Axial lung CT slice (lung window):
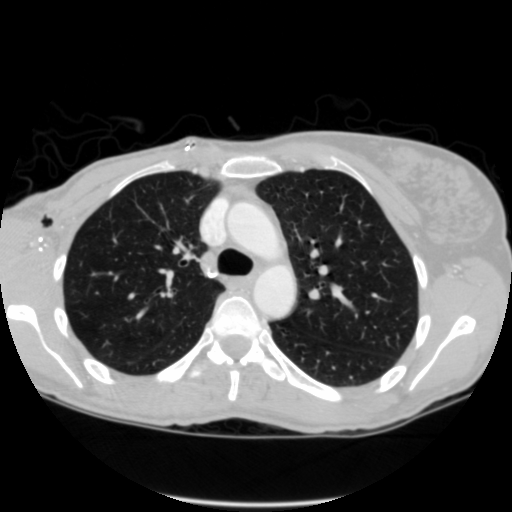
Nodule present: no